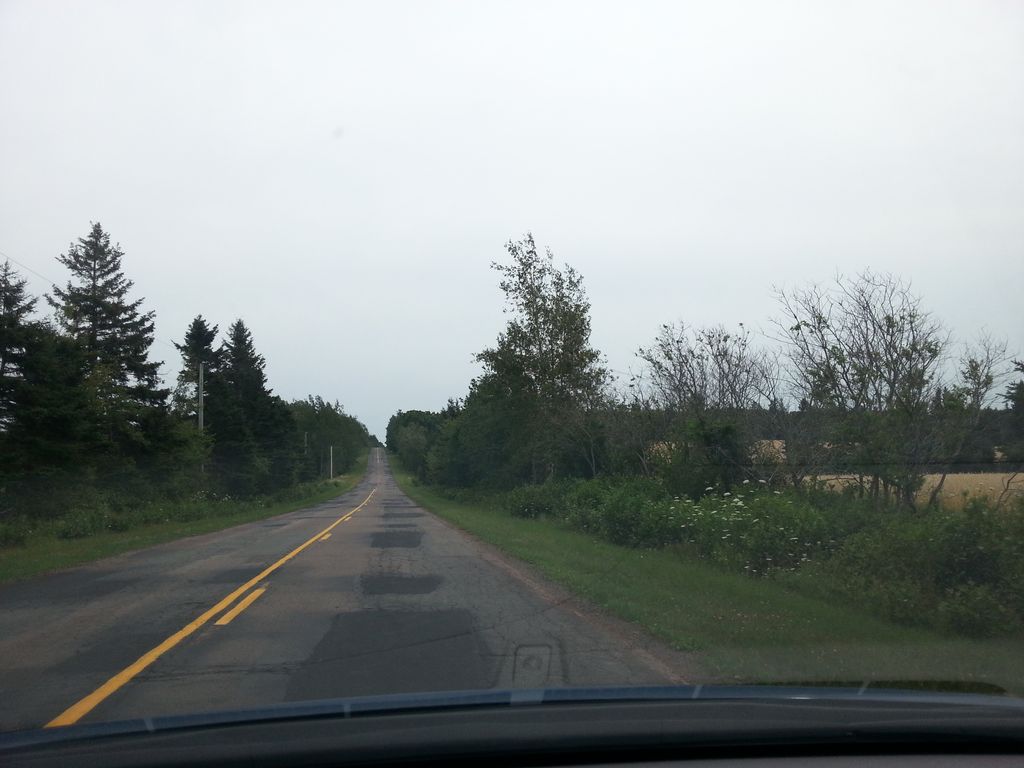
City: charlottetown